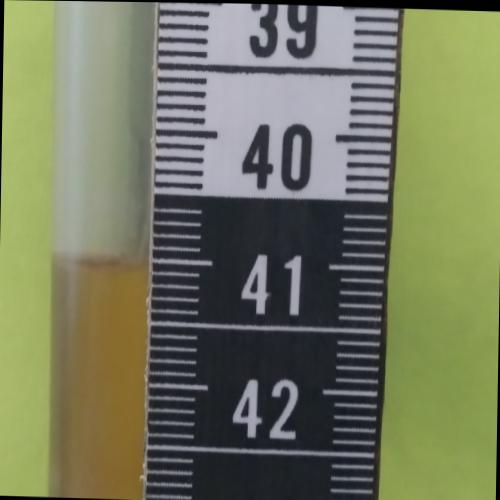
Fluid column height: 41.0 cm